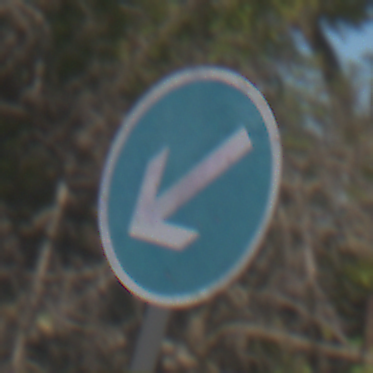
Verkehrszeichen: VorgeschriebeneVorbeifahrtLinks
Umgebung: Outdoor, Nature
Tageszeit: MorningAfternoon
Wetter: Clear
Licht: Natural
Jahreszeit: Summer
Kontrast: HighContrast